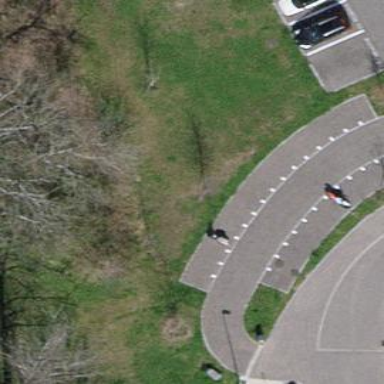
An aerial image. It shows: Motorcycle parking area with surface designed for parking.